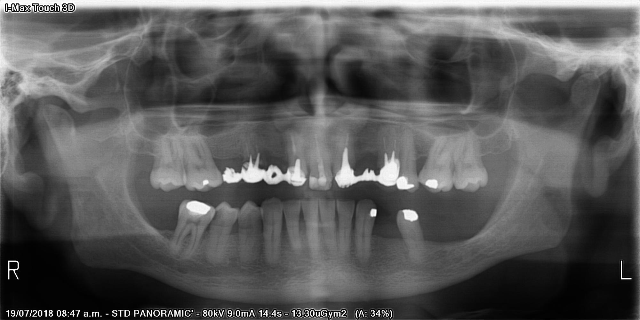
adult